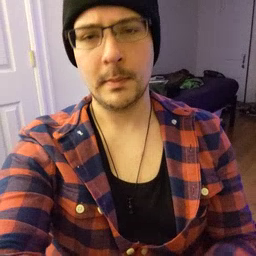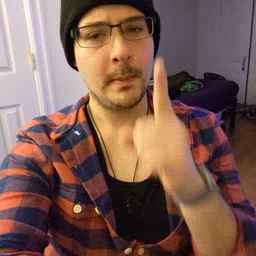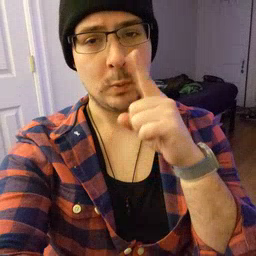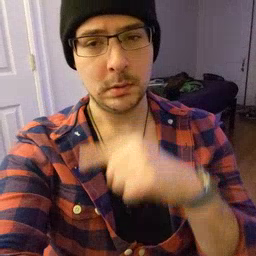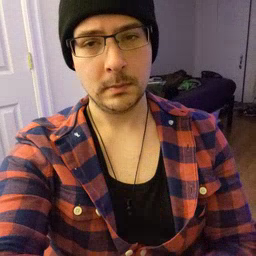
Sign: mouse